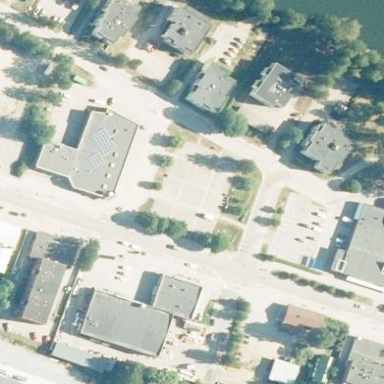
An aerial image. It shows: Marketplace.